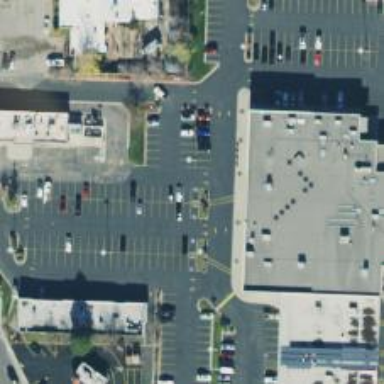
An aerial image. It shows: Parking space is available.